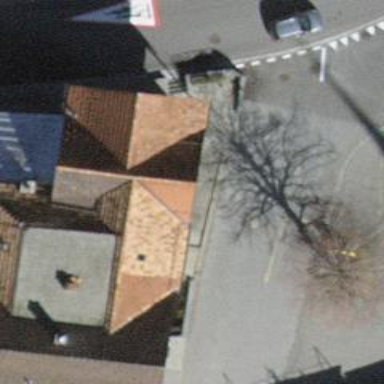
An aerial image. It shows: Restaurant.